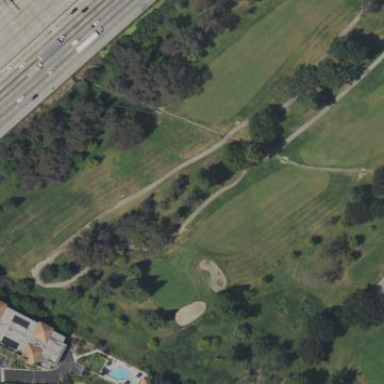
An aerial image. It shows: Golf fairway surrounded by grass.